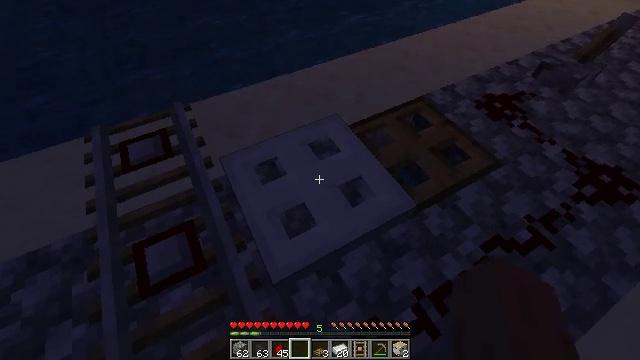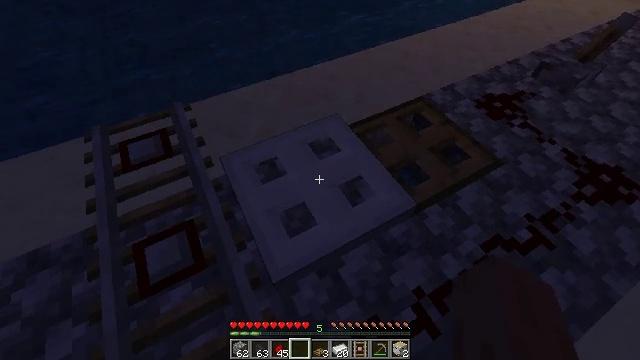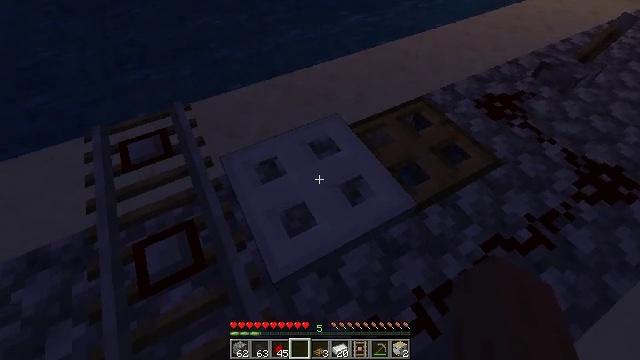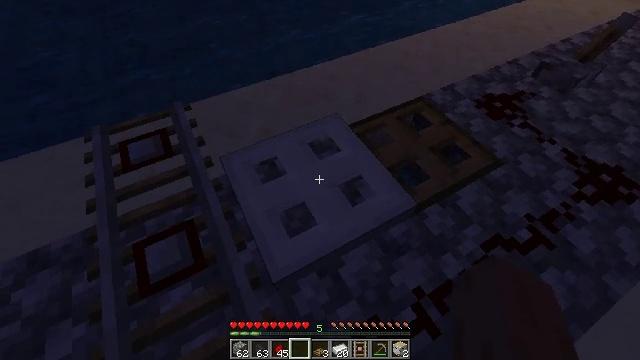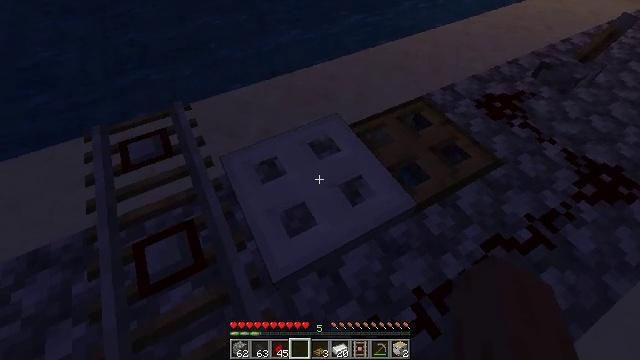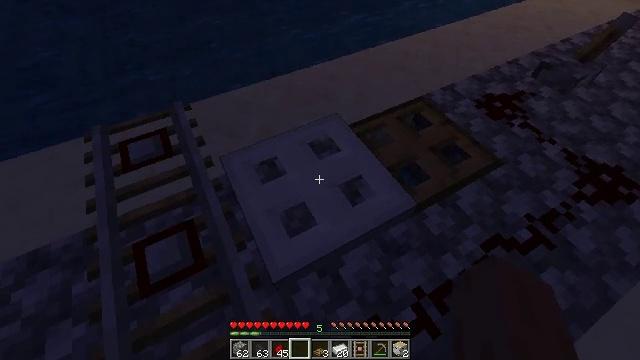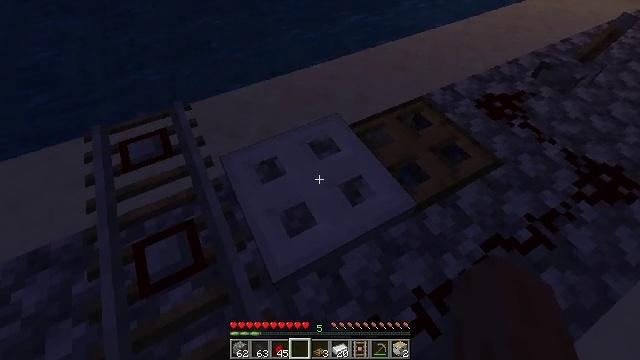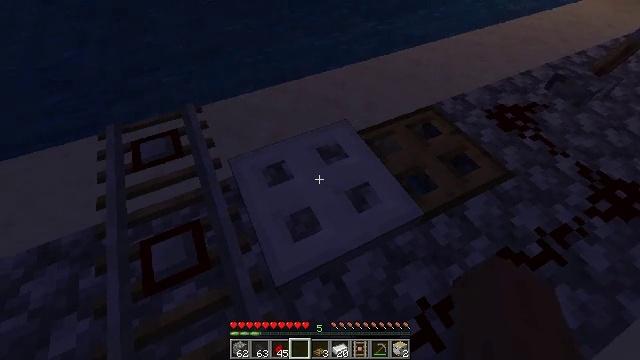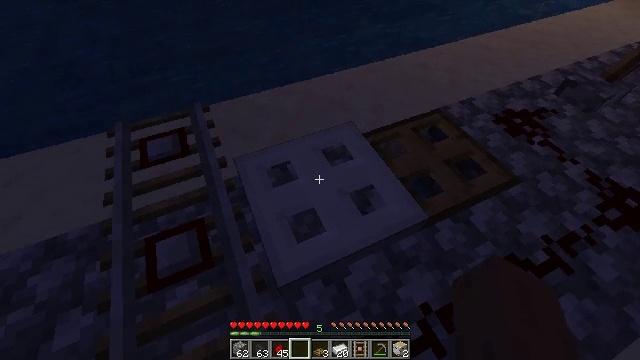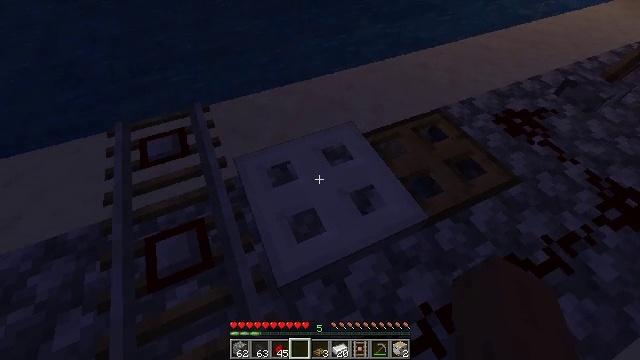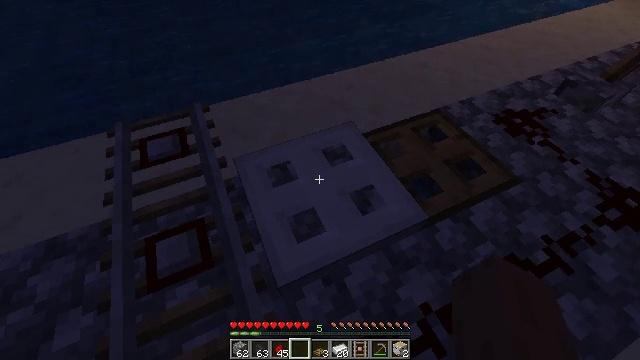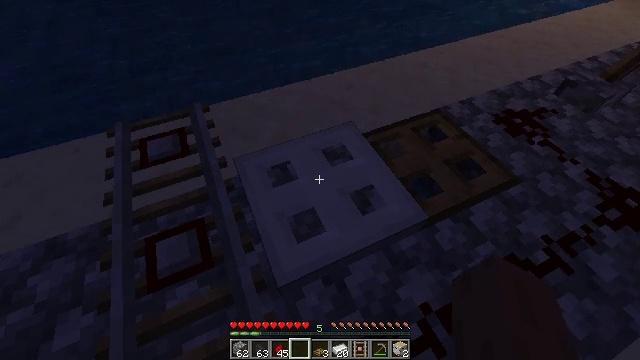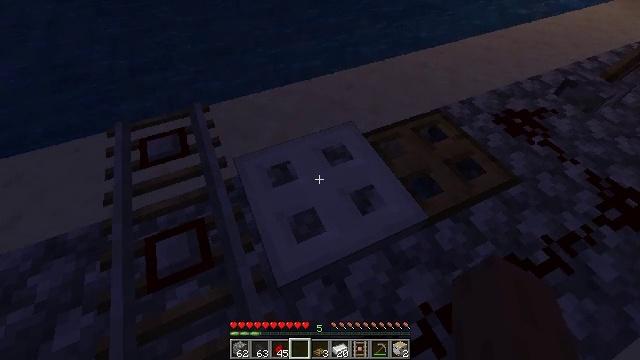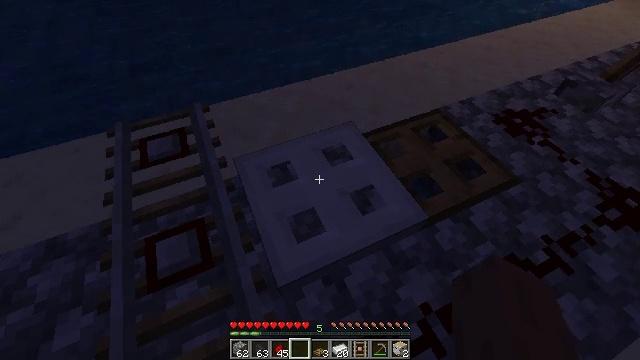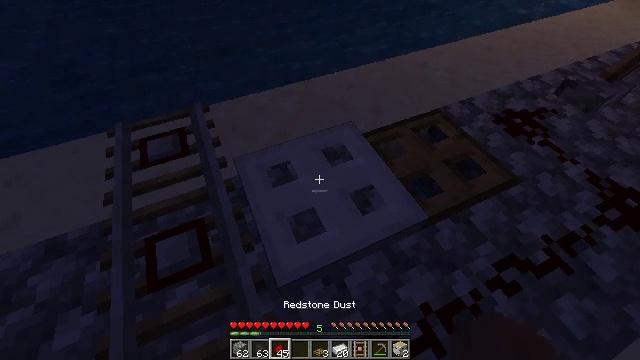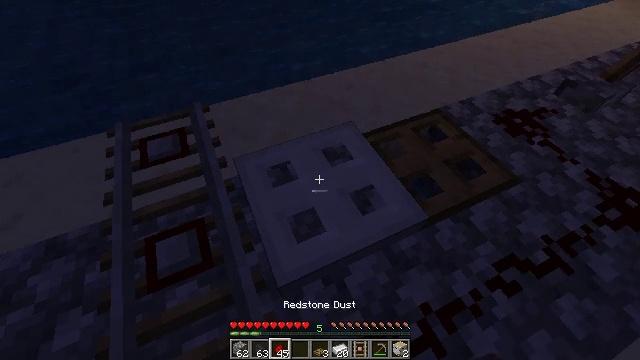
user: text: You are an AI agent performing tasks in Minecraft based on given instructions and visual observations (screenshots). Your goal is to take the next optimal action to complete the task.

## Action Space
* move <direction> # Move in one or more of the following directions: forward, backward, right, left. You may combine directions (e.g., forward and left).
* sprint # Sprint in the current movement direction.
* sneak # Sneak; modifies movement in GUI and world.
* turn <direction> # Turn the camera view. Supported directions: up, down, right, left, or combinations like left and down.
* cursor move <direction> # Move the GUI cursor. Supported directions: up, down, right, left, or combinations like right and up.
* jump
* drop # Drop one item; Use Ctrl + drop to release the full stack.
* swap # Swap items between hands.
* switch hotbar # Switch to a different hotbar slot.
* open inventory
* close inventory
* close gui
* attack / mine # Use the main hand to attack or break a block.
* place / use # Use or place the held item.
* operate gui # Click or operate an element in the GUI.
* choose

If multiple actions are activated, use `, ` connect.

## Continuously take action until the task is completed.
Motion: motion action
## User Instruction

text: Attack the iron trapdoor to gather it.
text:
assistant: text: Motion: no_op
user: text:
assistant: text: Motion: no_op
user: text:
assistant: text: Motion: no_op
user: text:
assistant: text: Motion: no_op
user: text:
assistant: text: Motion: no_op
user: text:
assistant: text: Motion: no_op
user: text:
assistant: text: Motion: turn left and up
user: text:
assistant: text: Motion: turn left
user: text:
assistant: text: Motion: no_op
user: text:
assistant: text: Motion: no_op
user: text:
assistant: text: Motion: no_op
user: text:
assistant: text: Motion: no_op
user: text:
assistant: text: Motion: no_op
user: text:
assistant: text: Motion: no_op
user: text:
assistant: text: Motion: no_op
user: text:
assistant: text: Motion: no_op
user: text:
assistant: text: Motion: no_op
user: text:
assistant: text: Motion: no_op
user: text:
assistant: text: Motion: no_op
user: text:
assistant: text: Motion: no_op
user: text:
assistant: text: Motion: no_op
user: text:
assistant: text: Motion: no_op
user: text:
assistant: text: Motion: no_op
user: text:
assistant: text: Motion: no_op
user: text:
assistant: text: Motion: no_op
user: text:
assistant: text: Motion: no_op
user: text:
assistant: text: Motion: no_op
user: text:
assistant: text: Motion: no_op
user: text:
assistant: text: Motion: no_op
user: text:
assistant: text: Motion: no_op